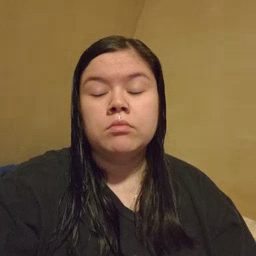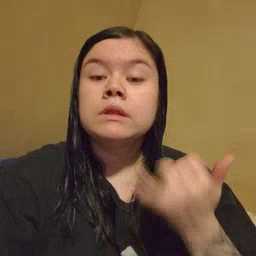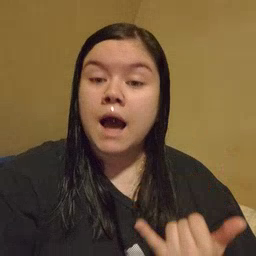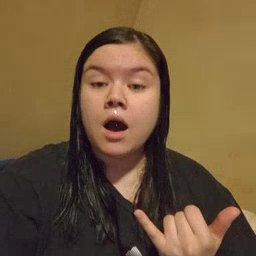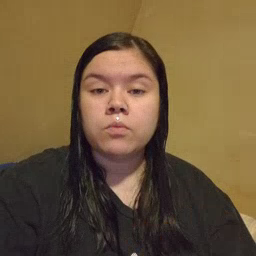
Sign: now